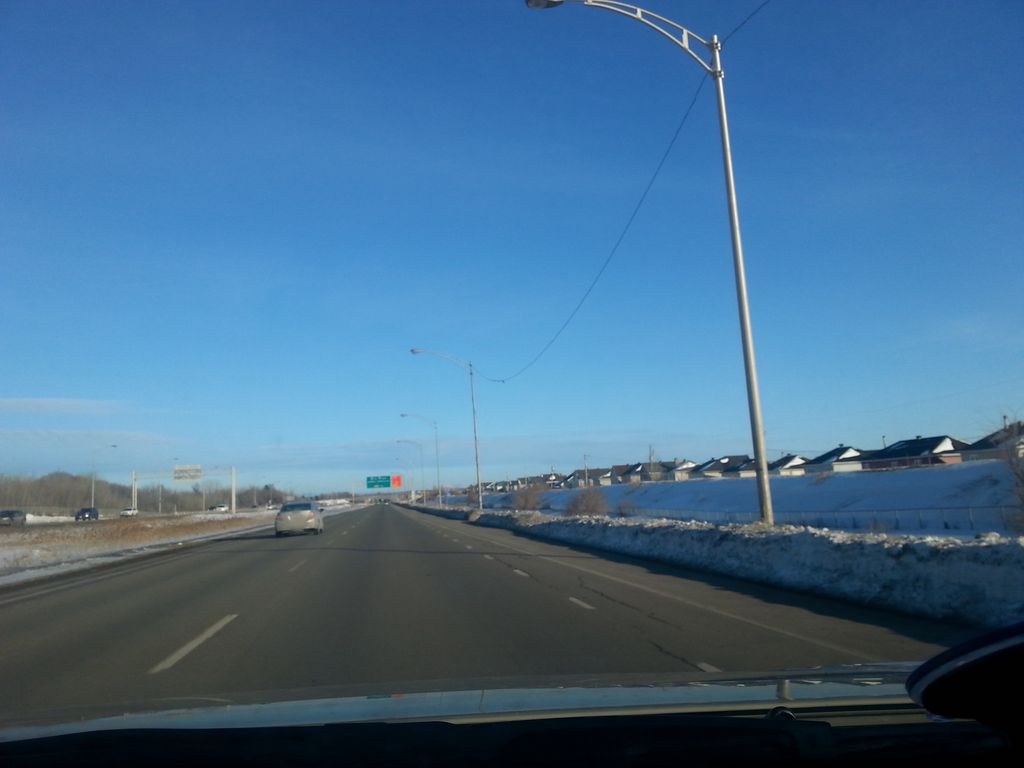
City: quebec_city